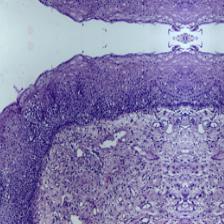
Diagnosis: OSCC